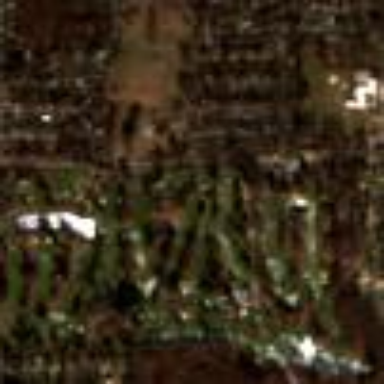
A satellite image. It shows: Golf course surrounded by greenery.